【题型】选择题　【知识点】立体几何　【难度】medium
如图，已知圆台形水杯盛有水（不计厚度），杯口的半径为4，杯底的半径为3，高为6.5，当杯底水平放置时，水面的高度为水杯高度的一半，若放入一个半径为$r$的球（球被完全浸没），水恰好充满水杯，则$r=$（\quad）

\vspace{0.3cm}
\noindent\textbf{A．$1.5$\hfill B．$2$\hfill C．$3$\hfill D．$3.25$}
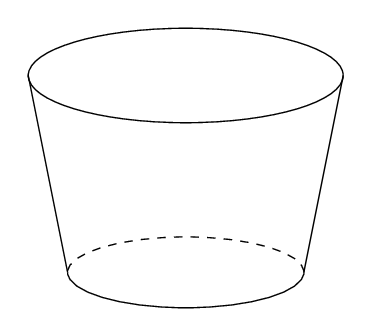
【解答】
\vspace{0.5cm}
\noindent\textbf{【答案】D}

\vspace{0.5cm}
\noindent\textbf{【分析】求出圆台上面部分$O_1O$的体积，根据小球的体积恰好等于$O_1O$的体积求出球的半径.}

\vspace{0.5cm}
\noindent\textbf{【详解】如图，$O_1M=4$,$O_2N=3$,$OH=\dfrac{7}{2}$，又放入的球的半径为$r$，}
\noindent\textbf{由于圆台$O_1O$的体积$V=\dfrac{13}{4}\times\dfrac{1}{3}\times\left(16\pi+\dfrac{49}{4}\pi+14\pi\right)=\dfrac{13}{48}\times169\pi$，}
\noindent\textbf{由题可知：$\dfrac{4}{3}\pi r^3=\dfrac{13^3}{48}\pi$，则$r=\dfrac{13}{4}$，此时小球恰好与上下底面相切；}
\noindent\textbf{下面考虑当小球与侧棱$MN$相切时，设球心为$I$，球的半径为$R$，则$IO_2=R=IH$，}
\noindent\textbf{由于$\tan\angle NMO_1=\dfrac{6.5}{4-3}=\dfrac{13}{2}$，则$\dfrac{2\tan\angle INO_2}{1-\tan^2\angle INO_2}=-\tan\angle NMO_1=-\dfrac{13}{2}$，}
\noindent\textbf{则$\tan\angle INO_2=\dfrac{2+\sqrt{173}}{13}$，}
\noindent\textbf{那么$\dfrac{2+\sqrt{173}}{13}=\dfrac{R}{3}$，则$R=\dfrac{3}{13}\times\left(2+\sqrt{173}\right)>\dfrac{13}{4}$，那么$I$在$O$上方，}
\noindent\textbf{即该小球先与上下底面相切．}

\noindent\textbf{故选：D.}
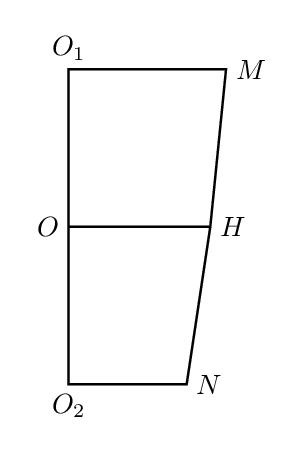
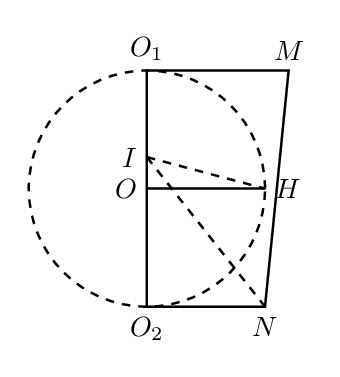